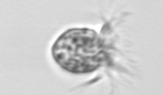
Label: Ciliophora